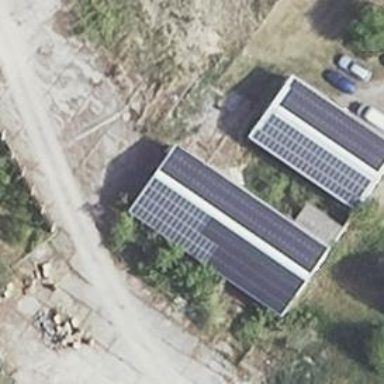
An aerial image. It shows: Solar-powered generator using photovoltaic technology. This small installation generates electricity through solar photovoltaic panels.